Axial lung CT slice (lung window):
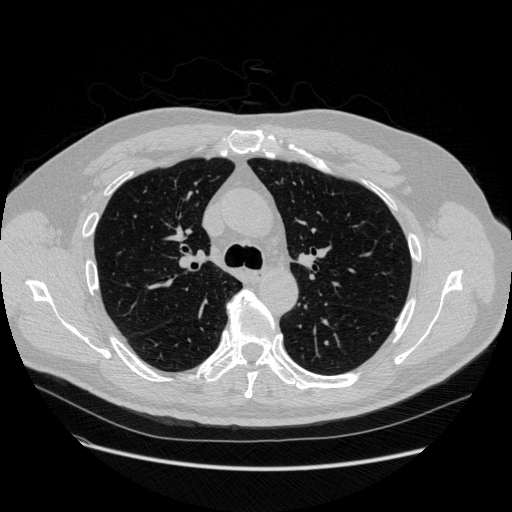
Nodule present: no